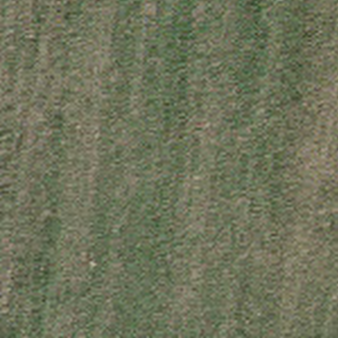
Label: other